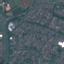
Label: Residential